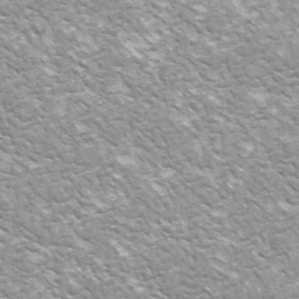
Label: frost